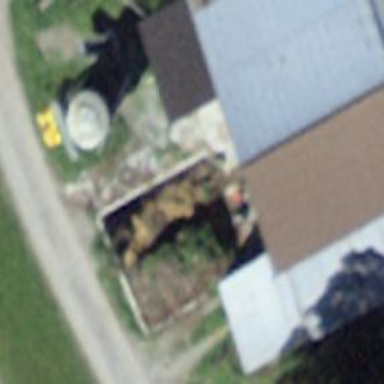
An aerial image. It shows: Barn.